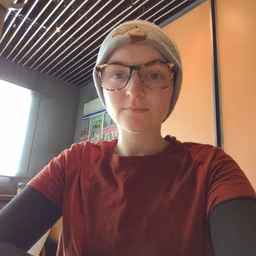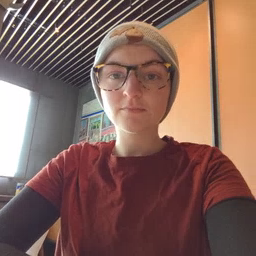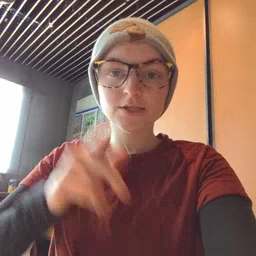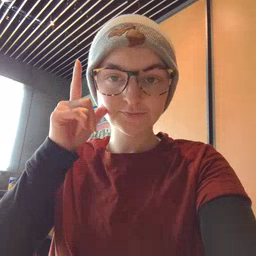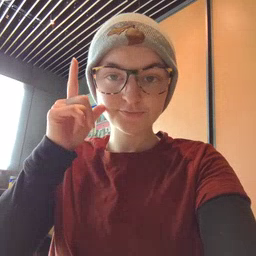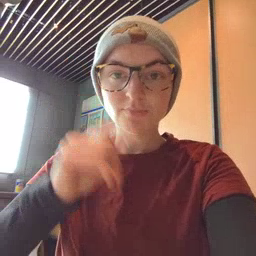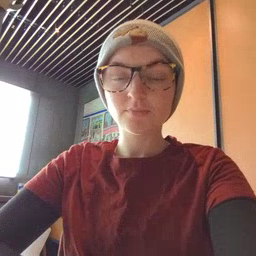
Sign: listen